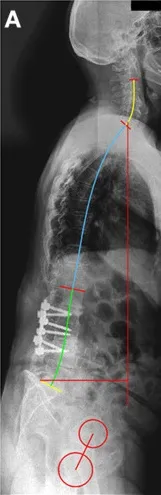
Preoperative . Standing X-rays for sagittal.
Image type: radiology (x_ray)